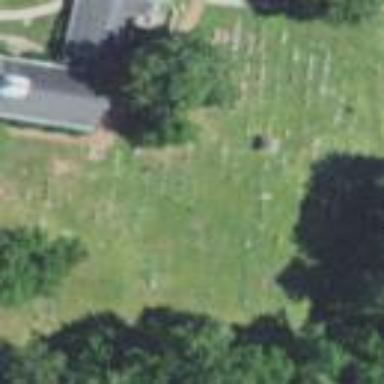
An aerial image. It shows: Graveyard.